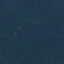
Label: Forest